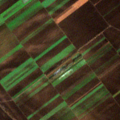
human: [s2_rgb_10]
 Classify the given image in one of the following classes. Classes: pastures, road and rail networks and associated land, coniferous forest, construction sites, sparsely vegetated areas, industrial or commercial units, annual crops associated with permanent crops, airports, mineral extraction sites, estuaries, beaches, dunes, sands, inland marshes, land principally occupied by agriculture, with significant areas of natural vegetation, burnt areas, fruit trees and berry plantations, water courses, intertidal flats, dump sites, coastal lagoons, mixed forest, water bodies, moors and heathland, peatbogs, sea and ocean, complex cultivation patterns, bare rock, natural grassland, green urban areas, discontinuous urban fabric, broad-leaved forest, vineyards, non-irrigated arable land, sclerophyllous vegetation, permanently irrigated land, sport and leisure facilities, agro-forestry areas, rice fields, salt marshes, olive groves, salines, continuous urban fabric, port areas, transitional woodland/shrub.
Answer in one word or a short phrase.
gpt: non-irrigated arable land